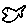
Label: fish